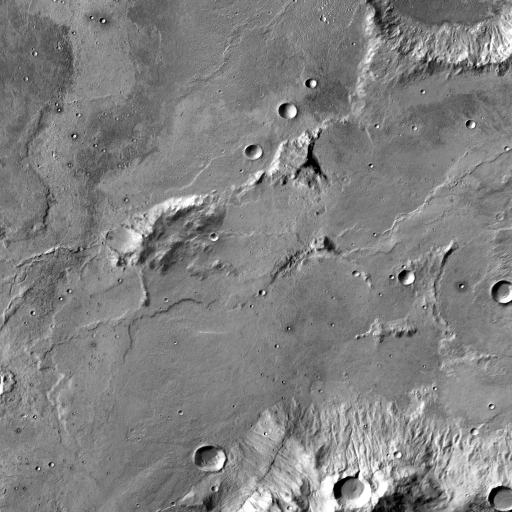
Crater classes present: Background, Other, Buried, Secondary